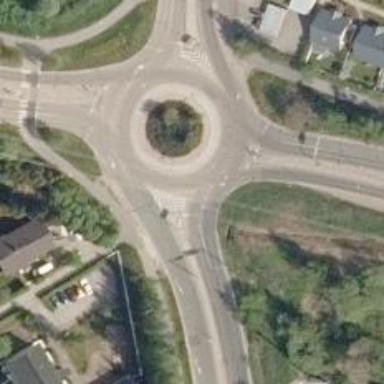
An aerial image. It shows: Secondary road made of asphalt leading to roundabout.